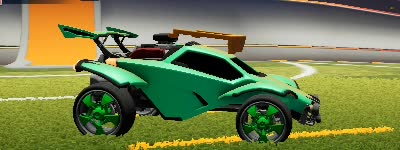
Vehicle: octane